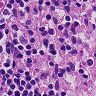
Metastatic tissue present: no